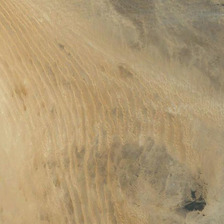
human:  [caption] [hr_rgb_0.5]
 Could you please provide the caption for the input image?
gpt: the desert is beige and corrugated .

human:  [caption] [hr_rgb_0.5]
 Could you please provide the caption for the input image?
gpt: it is a piece of yellow desert .

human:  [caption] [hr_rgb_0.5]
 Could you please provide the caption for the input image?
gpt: it is a piece of yellow desert .

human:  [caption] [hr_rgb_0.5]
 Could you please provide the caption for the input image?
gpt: the desert is beige and corrugated .

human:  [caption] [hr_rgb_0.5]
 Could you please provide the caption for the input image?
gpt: it is a piece of yellow desert .